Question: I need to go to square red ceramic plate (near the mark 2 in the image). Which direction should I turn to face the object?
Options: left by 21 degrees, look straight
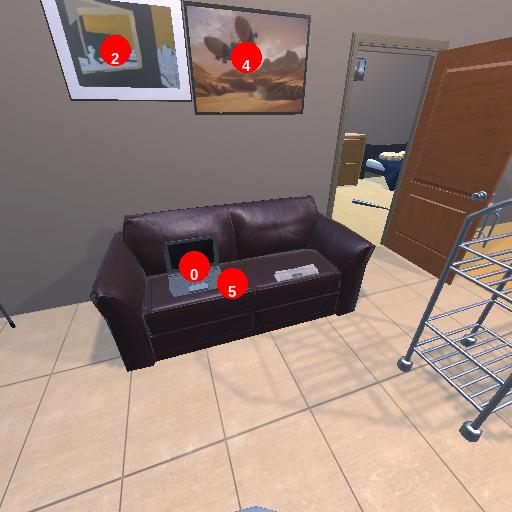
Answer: left by 21 degrees